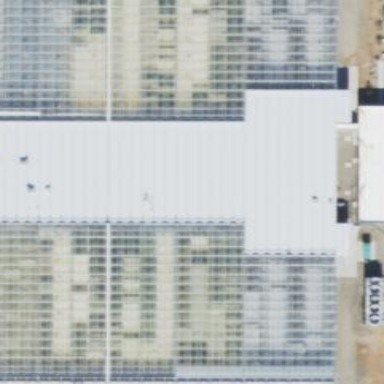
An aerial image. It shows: Greenhouse.